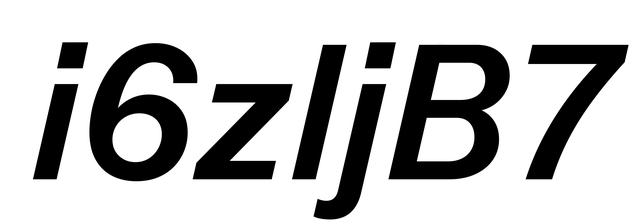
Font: InstrumentSans-Italic_SemiBold_Italic